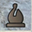
Piece: bB